九年级 · 度量几何学
如图, $C D$ 是 $\odot O$ 的弦, $\mathrm{AB}$ 是直径, $A B$ 与 $C D$ 交于点 $P$.

（1）如图 1，当 $C D \perp A B$ 于 $P$ 时

(1)若 $P$ 为 $O B$ 中点, 求 $\angle A$ 的度数;

(2) 若 $A B=10, P D=4$, 求 $B P$ 的长;

(2) 如图 2, 分别过点 $A 、 B$ 作 $C D$ 的垂线, 垂足分别为 $E, F$, 若 $A B=10, C D=8$,求 $A E-B F$ 的值.

图1

图 2


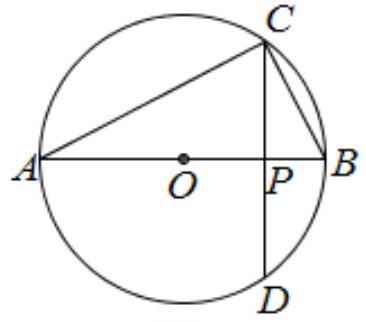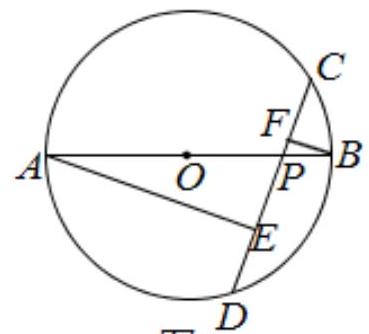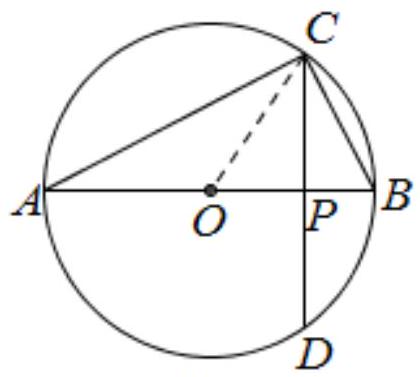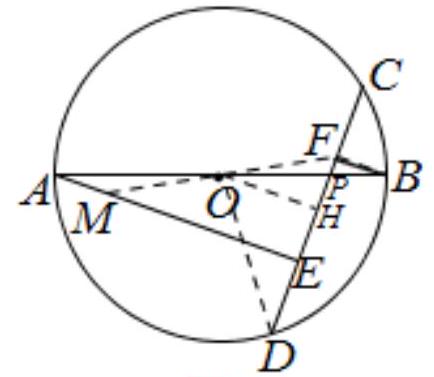
答案:  (1) (1)如图 1, 连接 OC,

$\because \mathrm{P}$ 为 $\mathrm{OB}$ 中点

$\therefore \mathrm{PO}=\frac{1}{2} \mathrm{OB}$,

$\therefore \mathrm{PO}=\frac{1}{2} \mathrm{OC}$,

$\because C D \perp A B$

$\therefore \angle \mathrm{OCP}=30^{\circ}$
$\therefore \angle \mathrm{POC}=60^{\circ}$

$\therefore \angle \mathrm{A}=30^{\circ}$

(2)如图 1, 连接 $\mathrm{OC}$

$\because C D \perp A B$

$\therefore \mathrm{CP}=\mathrm{PD}=4$

$\therefore \mathrm{OP}=\sqrt{5^{2}-4^{2}}=3$

$\therefore \mathrm{PB}=\mathrm{OB}-\mathrm{OP}=2$;

冬 1

(2) 如图 2, 连接 $\mathrm{FO}$ 并延长交 $\mathrm{AE}$ 于 $\mathrm{M}$ 点, 过点 $\mathrm{O}$ 作 $\mathrm{OH} \perp \mathrm{CD}$ 于 $\mathrm{H}$ 点, 连接 $\mathrm{OD}$

图2

$\because \mathrm{BF} \perp \mathrm{CD}, \quad \mathrm{AE} \perp \mathrm{CD}$

$\therefore \mathrm{BF} / / \mathrm{AE}$

$\therefore \angle \mathrm{A}=\angle \mathrm{B}$

在 $\triangle \mathrm{OBF}$ 和 $\triangle \mathrm{OAM}$ 中 $\left\{\begin{array}{l}\angle B O F=\angle A O M \\ O B=O A \\ \angle B=\angle A\end{array}\right.$

$\therefore \triangle \mathrm{OBF} \cong \triangle \mathrm{OAM}$

$\therefore \mathrm{BF}=\mathrm{AM}, \quad \mathrm{OF}=\mathrm{OM}$

$\because C D=8, \quad O H \perp C D$

$\therefore \mathrm{CH}=4$
$\therefore \mathrm{OH}=\sqrt{5^{2}-4^{2}}=3$

$\because \mathrm{OH} \perp \mathrm{CD}$

$\therefore \mathrm{OH} / / \mathrm{AE}$

$\because \mathrm{OF}=\mathrm{OM}$

$\therefore \mathrm{FH}=\mathrm{EH}$

$\therefore \mathrm{EM}=2 \mathrm{OH}=6$

$\because M E=A E-A M=A E-B F$

$\therefore \mathrm{AE}-\mathrm{BF}=6$
解析: ) (1)如图 1, 连接 OC,

$\because \mathrm{P}$ 为 $\mathrm{OB}$ 中点

$\therefore \mathrm{PO}=\frac{1}{2} \mathrm{OB}$,

$\therefore \mathrm{PO}=\frac{1}{2} \mathrm{OC}$,

$\because C D \perp A B$

$\therefore \angle \mathrm{OCP}=30^{\circ}$
$\therefore \angle \mathrm{POC}=60^{\circ}$

$\therefore \angle \mathrm{A}=30^{\circ}$

(2)如图 1, 连接 $\mathrm{OC}$

$\because C D \perp A B$

$\therefore \mathrm{CP}=\mathrm{PD}=4$

$\therefore \mathrm{OP}=\sqrt{5^{2}-4^{2}}=3$

$\therefore \mathrm{PB}=\mathrm{OB}-\mathrm{OP}=2$;

冬 1

(2) 如图 2, 连接 $\mathrm{FO}$ 并延长交 $\mathrm{AE}$ 于 $\mathrm{M}$ 点, 过点 $\mathrm{O}$ 作 $\mathrm{OH} \perp \mathrm{CD}$ 于 $\mathrm{H}$ 点, 连接 $\mathrm{OD}$

图2

$\because \mathrm{BF} \perp \mathrm{CD}, \quad \mathrm{AE} \perp \mathrm{CD}$

$\therefore \mathrm{BF} / / \mathrm{AE}$

$\therefore \angle \mathrm{A}=\angle \mathrm{B}$

在 $\triangle \mathrm{OBF}$ 和 $\triangle \mathrm{OAM}$ 中 $\left\{\begin{array}{l}\angle B O F=\angle A O M \\ O B=O A \\ \angle B=\angle A\end{array}\right.$

$\therefore \triangle \mathrm{OBF} \cong \triangle \mathrm{OAM}$

$\therefore \mathrm{BF}=\mathrm{AM}, \quad \mathrm{OF}=\mathrm{OM}$

$\because C D=8, \quad O H \perp C D$

$\therefore \mathrm{CH}=4$
$\therefore \mathrm{OH}=\sqrt{5^{2}-4^{2}}=3$

$\because \mathrm{OH} \perp \mathrm{CD}$

$\therefore \mathrm{OH} / / \mathrm{AE}$

$\because \mathrm{OF}=\mathrm{OM}$

$\therefore \mathrm{FH}=\mathrm{EH}$

$\therefore \mathrm{EM}=2 \mathrm{OH}=6$

$\because M E=A E-A M=A E-B F$

$\therefore \mathrm{AE}-\mathrm{BF}=6$.